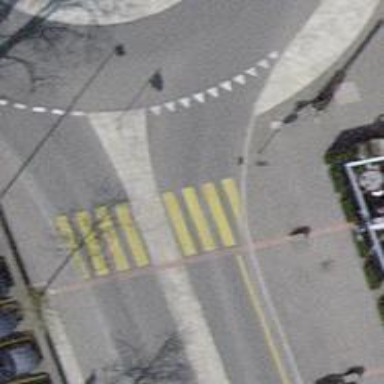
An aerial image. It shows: Marked crossing with pedestrian island.